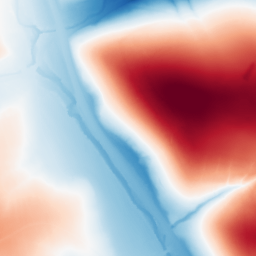
Category: trend_removal
Decomposition family: polynomial_high
Decomposition parameters: degree: 5
Upsampling method: quintic
Upsampling parameters: scale: 4
Upsampling scale: 4